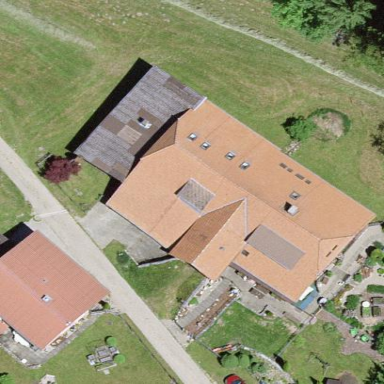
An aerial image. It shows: Farm building.